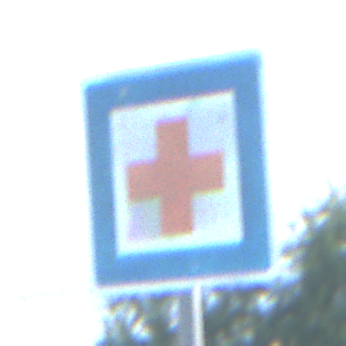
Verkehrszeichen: ErsteHilfe
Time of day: MorningAfternoon
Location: Outdoor (Nature)
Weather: PartlyCloudy
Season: NotSpecified
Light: Natural